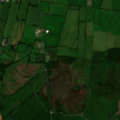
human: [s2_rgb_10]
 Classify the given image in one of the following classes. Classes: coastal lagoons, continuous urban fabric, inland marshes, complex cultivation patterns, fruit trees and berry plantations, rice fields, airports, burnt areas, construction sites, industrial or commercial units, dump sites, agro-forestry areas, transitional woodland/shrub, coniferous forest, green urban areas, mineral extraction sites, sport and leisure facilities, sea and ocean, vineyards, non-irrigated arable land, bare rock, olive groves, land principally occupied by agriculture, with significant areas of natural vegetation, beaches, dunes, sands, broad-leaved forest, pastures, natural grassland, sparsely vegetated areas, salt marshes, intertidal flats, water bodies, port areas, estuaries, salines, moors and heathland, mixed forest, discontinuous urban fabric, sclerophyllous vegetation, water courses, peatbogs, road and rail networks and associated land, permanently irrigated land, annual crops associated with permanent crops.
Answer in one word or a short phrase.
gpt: non-irrigated arable land, pastures, transitional woodland/shrub